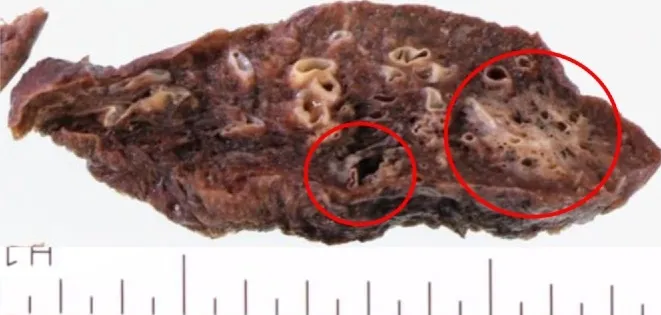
Appearance of the isolated preparation. The larger nodule measured 24 x 20 x 16 mm in size, and was yellowish-white in color and indistinct. The smaller nodule measured 15 x 15 x 12 mm in size and was also indistinct.
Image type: medical_photograph (other_medical_photograph)